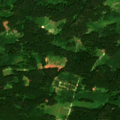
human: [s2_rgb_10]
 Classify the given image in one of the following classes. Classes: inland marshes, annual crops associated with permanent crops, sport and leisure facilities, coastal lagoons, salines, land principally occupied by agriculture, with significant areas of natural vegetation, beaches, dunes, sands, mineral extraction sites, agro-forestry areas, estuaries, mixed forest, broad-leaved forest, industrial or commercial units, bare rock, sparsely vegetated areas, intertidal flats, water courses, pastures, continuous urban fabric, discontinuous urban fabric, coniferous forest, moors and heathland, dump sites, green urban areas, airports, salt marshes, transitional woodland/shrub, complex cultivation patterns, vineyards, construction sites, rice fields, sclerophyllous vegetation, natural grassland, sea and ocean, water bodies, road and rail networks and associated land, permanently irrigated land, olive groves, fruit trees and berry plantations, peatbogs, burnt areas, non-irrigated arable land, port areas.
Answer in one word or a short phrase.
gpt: coniferous forest